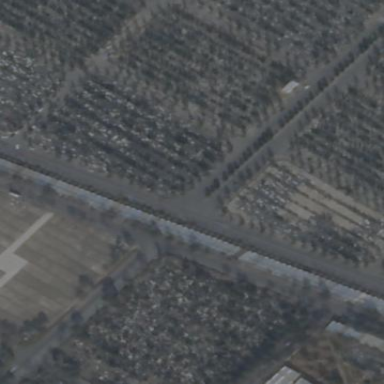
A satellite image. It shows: Cemetery.